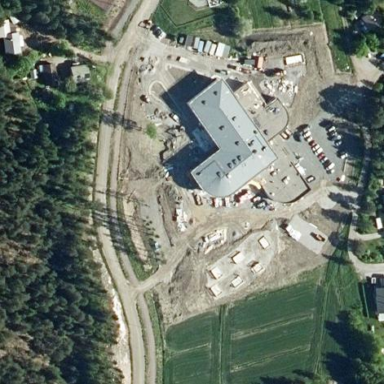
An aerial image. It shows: School building.